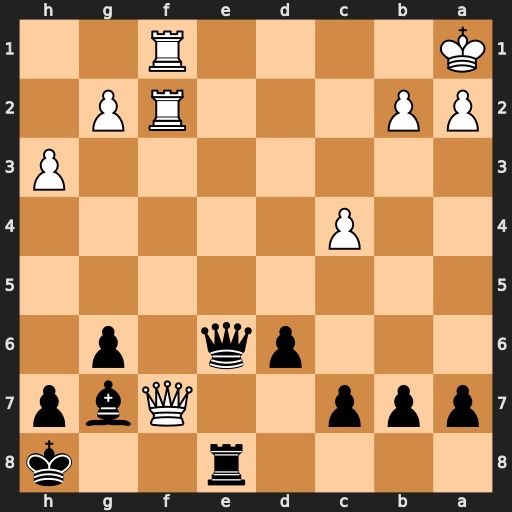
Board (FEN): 4r2k/ppp2Qbp/3pq1p1/8/2P5/7P/PP3RP1/K4R2
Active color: b
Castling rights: -
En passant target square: -
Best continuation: Qe1+ Rxe1 Rxe1#